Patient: sex F, age 75
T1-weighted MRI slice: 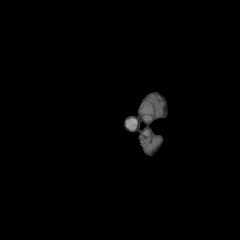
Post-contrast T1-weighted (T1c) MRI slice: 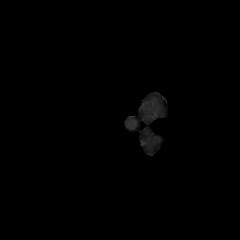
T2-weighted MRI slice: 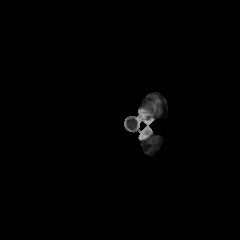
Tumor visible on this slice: no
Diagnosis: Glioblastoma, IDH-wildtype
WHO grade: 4